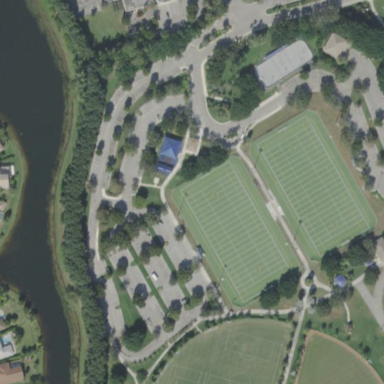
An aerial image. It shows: Artificial turf pitch for soccer and lacrosse.